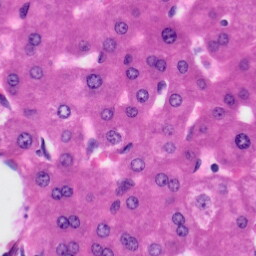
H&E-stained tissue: Liver